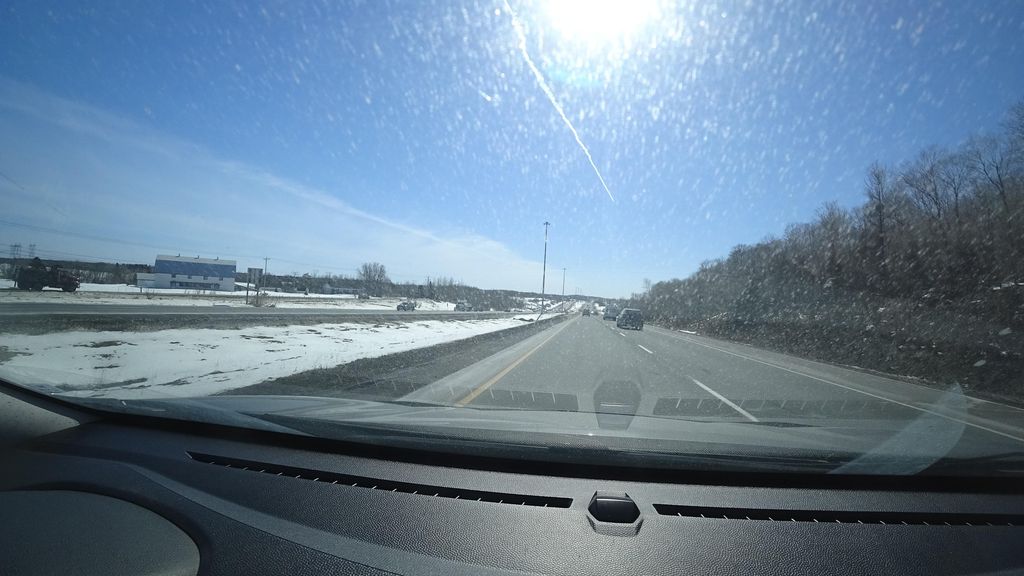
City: quebec_city